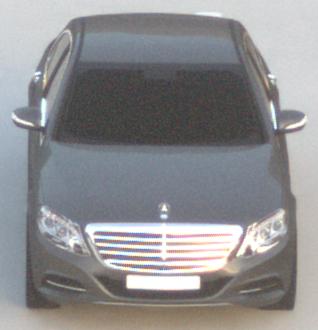
Make: Mercedes-Benz
Model: S 400 HYBRID
Detailed model: S-Class (222) Limousine
Model produced from: 2013/05
Model produced until: 2015/04
Doors: 4
Color: gray
Road condition: dry road
Daytime: sunrise or sunset
Contrast: low contrast